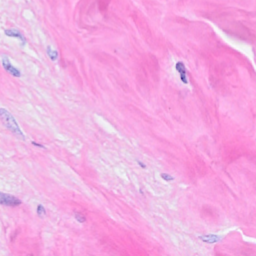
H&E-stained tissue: Breast